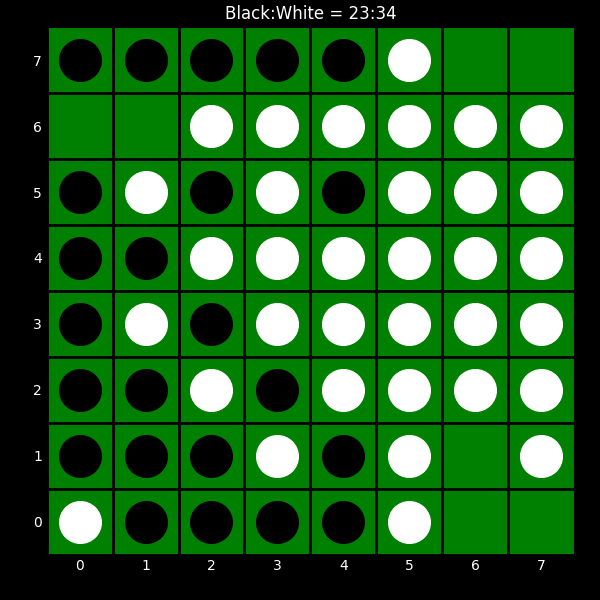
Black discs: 23
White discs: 34